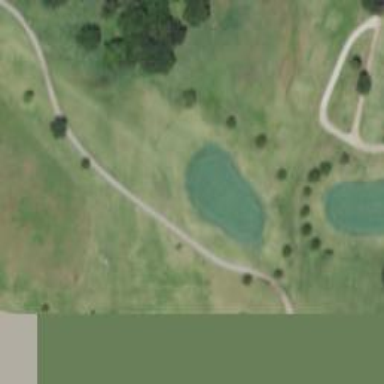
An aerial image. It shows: Golf hole.